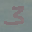
Label: 3